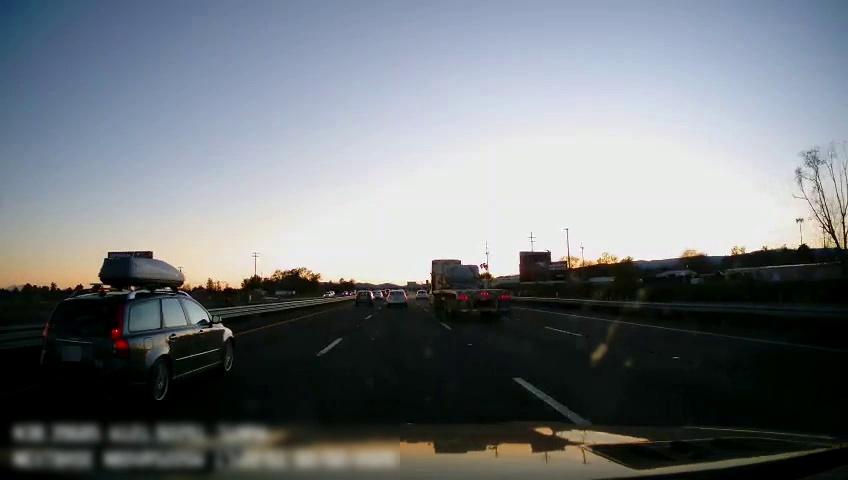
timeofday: Day
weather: Sunny
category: Drivable Space
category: Vehicles | Car
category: Vehicles | Car
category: Vehicles | Car
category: Vehicles | SUV
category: Vehicles | Car
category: Vehicles | Truck
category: Lanes | Current Lane
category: Lanes | Current Lane
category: Lanes | Alternate Lane
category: Lanes | Alternate Lane
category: Lanes | Alternate Lane